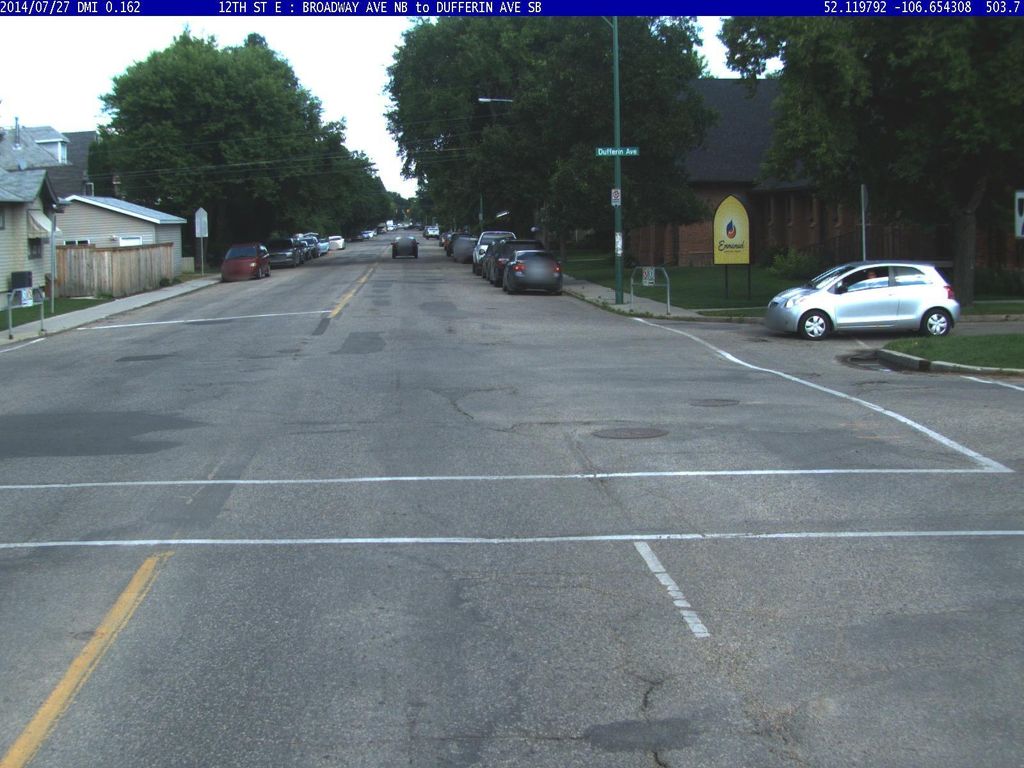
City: saskatoon